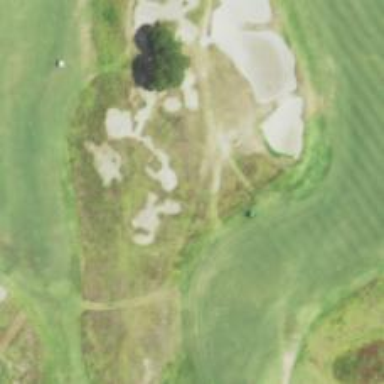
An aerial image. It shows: Pathway for golfing.